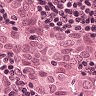
Metastatic tissue present: yes